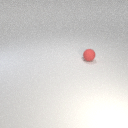
small red rubber sphere